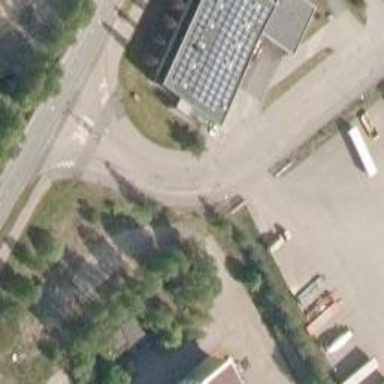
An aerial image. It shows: Asphalt cycleway.